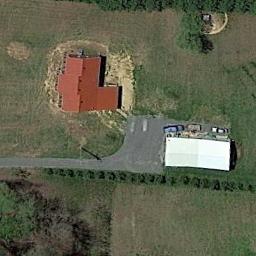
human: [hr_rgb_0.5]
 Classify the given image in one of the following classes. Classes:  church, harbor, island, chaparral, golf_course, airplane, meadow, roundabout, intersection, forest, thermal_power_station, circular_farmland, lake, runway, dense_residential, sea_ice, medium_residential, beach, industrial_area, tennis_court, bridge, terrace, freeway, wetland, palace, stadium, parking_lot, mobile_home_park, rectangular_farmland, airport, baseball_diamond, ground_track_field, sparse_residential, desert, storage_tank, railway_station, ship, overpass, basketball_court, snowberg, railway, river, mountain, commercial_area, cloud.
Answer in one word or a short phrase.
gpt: sparse_residential